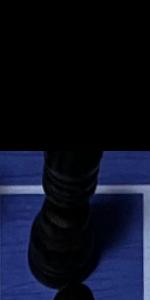
Label: Bishop_Black